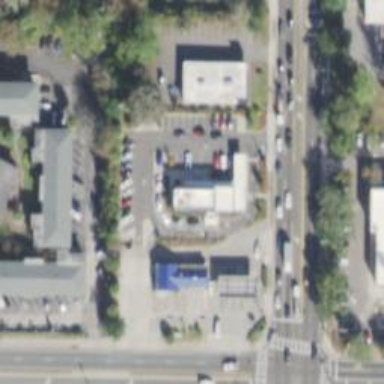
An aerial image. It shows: Parking space.